Interaction volume radius: 10 \u00c5
Interaction volume height: 20 \u00c5
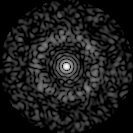
Disorder parameter: 0.8293